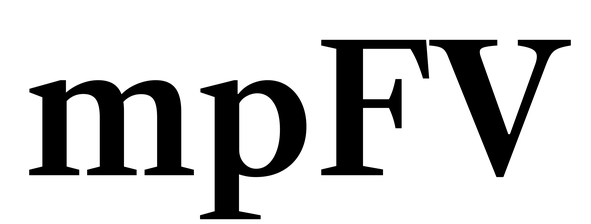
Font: LibreCaslonText_SemiBold